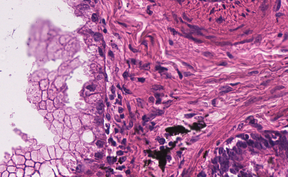
Tumor epithelial tissue: yes
Tumor-associated stroma tissue: yes
Normal tissue: no